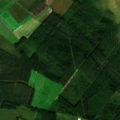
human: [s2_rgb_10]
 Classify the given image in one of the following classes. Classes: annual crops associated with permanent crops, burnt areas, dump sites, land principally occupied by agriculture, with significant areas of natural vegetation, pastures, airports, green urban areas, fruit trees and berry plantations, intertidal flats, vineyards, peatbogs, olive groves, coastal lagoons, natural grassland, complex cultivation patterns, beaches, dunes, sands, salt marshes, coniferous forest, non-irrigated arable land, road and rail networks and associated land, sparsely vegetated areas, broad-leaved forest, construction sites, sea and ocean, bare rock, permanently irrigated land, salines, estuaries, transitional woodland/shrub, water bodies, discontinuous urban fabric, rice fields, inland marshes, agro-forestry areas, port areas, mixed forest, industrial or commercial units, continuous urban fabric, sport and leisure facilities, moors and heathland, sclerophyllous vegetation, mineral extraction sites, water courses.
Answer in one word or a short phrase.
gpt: non-irrigated arable land, coniferous forest, mixed forest, peatbogs